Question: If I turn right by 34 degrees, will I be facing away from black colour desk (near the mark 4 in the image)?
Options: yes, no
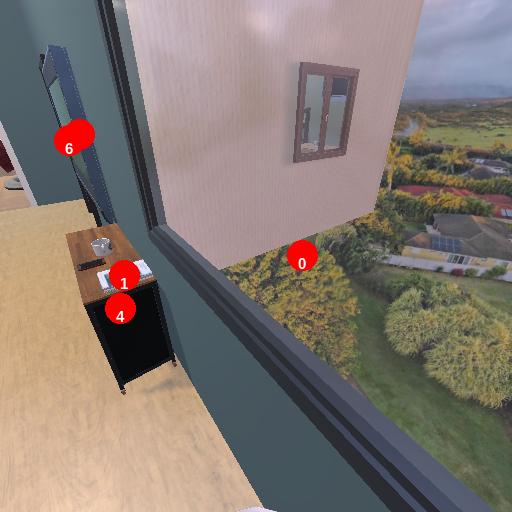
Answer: yes